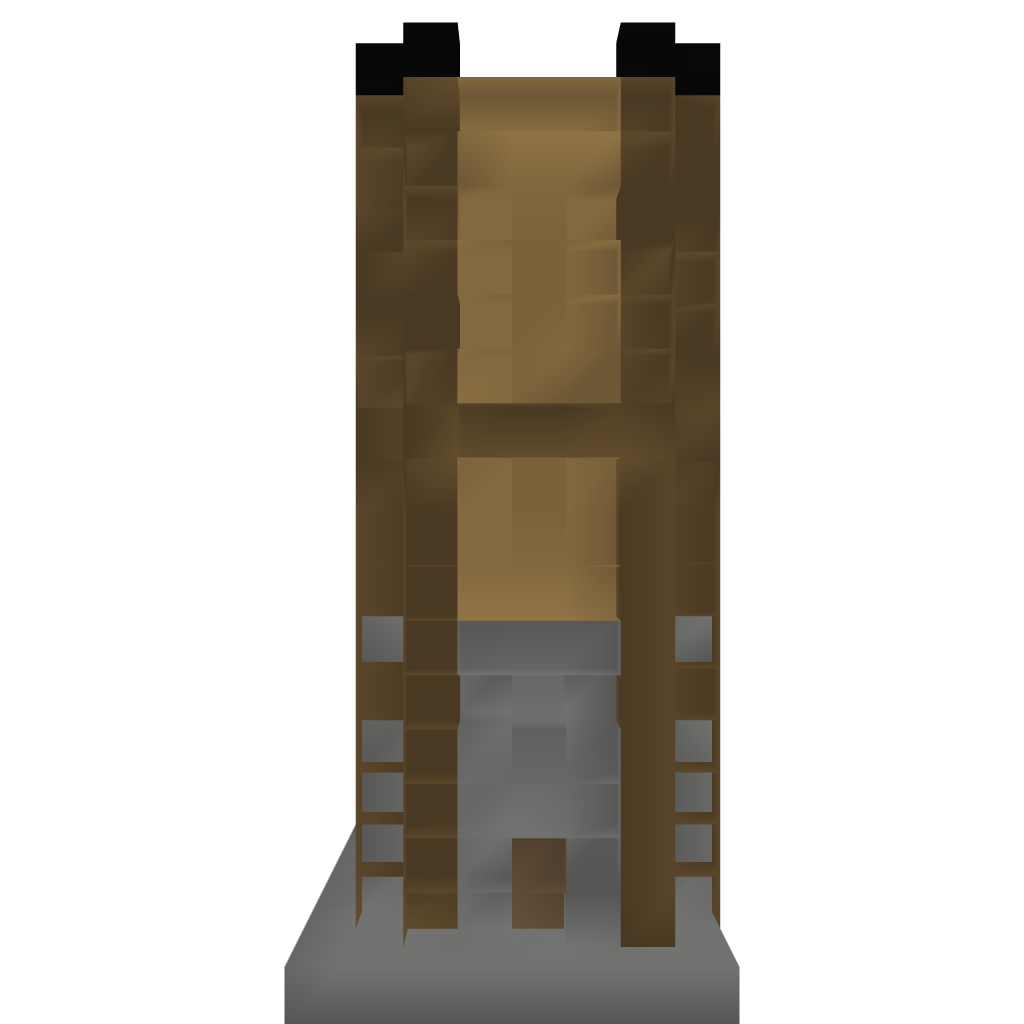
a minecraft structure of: Crafter House